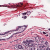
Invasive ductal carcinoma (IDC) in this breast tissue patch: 0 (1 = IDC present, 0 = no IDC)